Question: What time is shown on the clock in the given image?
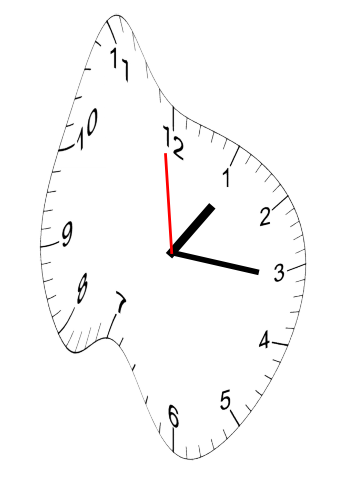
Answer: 01:15:59